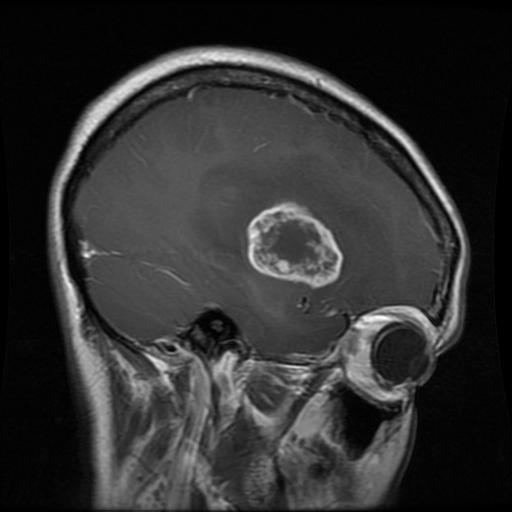
Label: glioma